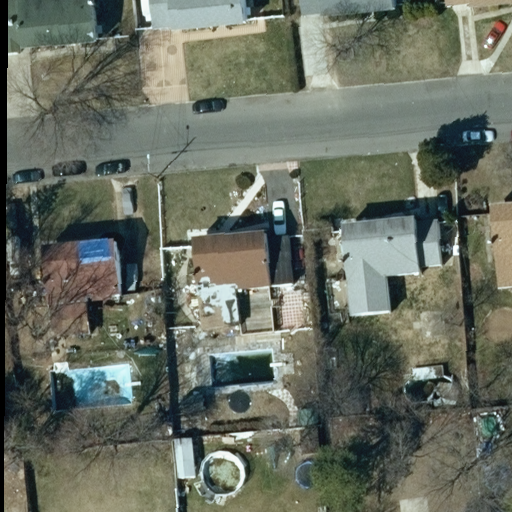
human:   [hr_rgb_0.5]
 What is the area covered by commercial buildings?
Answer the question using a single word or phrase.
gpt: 0m2

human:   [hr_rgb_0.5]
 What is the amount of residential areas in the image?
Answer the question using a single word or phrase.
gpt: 1

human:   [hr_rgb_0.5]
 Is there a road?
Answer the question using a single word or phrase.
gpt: yes

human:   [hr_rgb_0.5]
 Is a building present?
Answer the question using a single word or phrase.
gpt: yes

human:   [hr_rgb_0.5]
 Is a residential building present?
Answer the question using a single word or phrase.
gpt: yes

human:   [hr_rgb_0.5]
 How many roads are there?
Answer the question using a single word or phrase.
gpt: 1

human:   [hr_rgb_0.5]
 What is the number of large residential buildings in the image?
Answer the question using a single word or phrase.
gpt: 0

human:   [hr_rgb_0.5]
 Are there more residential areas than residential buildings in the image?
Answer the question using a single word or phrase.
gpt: no

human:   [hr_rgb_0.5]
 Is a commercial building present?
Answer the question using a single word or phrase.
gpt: no

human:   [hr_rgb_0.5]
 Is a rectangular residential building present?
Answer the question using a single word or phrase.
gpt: no

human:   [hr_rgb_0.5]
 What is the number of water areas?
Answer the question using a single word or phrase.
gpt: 0

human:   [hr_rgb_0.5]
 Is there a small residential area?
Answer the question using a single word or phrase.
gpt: no

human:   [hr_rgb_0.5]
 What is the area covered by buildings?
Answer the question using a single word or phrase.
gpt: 1460m2

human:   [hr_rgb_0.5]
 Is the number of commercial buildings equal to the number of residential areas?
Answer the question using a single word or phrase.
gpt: no

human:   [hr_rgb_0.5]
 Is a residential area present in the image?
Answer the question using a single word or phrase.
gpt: yes

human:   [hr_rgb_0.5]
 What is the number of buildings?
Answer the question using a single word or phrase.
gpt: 8

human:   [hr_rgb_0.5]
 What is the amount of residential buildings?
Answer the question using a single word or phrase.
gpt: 7

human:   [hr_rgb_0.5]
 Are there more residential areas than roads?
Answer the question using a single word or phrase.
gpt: no

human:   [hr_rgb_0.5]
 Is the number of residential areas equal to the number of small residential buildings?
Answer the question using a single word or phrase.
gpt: yes

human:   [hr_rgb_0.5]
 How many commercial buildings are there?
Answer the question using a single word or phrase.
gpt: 0

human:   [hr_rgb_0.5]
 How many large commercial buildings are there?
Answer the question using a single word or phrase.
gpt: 0

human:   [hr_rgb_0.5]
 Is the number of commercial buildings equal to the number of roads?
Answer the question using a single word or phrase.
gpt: no

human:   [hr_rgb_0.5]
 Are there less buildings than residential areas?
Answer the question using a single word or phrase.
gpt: no

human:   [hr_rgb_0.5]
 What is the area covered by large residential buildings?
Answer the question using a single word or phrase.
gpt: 0m2

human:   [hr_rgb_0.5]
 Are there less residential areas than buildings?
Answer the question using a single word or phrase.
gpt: yes

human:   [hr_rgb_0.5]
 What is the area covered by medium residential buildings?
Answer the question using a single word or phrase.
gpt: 1378m2

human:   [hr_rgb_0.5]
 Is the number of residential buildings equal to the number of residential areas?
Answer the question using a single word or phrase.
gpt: no

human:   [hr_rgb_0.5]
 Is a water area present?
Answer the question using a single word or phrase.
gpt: no

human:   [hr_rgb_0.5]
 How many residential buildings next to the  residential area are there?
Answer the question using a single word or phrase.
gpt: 7

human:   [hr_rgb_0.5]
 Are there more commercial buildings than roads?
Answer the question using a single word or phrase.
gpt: no

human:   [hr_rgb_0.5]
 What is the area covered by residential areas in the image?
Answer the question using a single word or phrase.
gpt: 10621m2

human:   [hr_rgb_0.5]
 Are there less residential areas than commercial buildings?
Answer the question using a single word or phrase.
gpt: no

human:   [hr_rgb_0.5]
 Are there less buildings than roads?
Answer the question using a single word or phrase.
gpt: no

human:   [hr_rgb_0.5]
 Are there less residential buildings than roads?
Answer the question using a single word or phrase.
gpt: no

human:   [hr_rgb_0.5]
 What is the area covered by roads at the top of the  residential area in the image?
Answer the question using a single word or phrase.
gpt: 0m2

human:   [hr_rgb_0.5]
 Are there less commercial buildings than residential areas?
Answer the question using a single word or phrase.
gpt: yes

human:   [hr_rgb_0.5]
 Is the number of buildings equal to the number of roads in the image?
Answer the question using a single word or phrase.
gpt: no

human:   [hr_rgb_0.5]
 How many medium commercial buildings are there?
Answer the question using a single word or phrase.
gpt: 0

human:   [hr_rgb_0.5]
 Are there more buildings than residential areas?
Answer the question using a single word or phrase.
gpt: yes

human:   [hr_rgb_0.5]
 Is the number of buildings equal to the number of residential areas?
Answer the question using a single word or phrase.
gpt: no

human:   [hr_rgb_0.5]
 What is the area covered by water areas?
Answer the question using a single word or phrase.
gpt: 0m2

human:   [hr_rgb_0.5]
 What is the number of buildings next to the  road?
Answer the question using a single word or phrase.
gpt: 8

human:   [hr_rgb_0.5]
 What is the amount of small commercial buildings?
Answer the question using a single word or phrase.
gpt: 0

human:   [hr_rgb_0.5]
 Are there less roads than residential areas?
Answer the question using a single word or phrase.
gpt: no

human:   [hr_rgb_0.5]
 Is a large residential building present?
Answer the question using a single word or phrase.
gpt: no

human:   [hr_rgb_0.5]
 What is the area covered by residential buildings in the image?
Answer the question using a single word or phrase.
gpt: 1460m2

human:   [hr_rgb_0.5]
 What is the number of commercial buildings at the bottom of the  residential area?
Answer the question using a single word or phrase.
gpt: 0

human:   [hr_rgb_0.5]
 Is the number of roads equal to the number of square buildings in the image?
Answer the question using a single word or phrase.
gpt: no

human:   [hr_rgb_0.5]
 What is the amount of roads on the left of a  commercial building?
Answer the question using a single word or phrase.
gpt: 0

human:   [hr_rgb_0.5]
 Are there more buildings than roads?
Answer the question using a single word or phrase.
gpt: yes

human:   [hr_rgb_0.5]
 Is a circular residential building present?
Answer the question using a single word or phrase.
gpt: no

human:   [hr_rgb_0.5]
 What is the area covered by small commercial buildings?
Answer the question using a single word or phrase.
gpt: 0m2

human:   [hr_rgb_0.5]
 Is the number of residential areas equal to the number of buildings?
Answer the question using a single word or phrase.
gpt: no

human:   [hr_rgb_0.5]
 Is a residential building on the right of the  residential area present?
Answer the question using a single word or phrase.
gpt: no

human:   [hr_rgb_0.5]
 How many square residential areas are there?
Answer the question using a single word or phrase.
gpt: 0

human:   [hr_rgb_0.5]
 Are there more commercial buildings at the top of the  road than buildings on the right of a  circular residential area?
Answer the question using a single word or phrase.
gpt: no

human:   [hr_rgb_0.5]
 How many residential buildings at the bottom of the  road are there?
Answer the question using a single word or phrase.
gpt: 3

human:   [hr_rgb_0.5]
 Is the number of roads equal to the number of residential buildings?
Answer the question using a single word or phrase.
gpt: no

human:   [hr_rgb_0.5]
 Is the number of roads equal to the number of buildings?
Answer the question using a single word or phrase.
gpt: no

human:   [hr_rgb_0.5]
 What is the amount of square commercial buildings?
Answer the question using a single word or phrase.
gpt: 0

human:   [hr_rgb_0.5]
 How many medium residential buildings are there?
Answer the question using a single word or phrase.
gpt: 6

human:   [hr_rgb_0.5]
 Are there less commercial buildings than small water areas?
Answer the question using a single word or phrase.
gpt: no

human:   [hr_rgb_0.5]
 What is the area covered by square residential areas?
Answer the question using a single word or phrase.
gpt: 0m2

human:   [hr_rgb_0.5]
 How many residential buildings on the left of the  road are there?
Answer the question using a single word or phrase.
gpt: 2